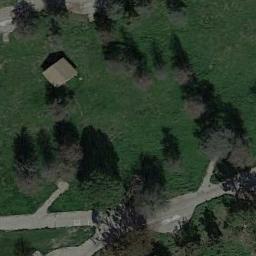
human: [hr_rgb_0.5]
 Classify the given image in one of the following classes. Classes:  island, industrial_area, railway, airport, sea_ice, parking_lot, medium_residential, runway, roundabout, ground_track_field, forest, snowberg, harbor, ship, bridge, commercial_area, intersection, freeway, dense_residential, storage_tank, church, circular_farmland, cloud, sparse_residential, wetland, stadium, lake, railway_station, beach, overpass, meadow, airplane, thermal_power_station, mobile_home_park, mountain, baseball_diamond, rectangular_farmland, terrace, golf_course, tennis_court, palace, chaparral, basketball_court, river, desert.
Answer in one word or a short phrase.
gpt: meadow